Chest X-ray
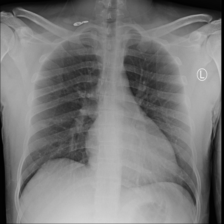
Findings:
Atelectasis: negative
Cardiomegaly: negative
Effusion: negative
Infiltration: negative
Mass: negative
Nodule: negative
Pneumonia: negative
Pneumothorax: negative
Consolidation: negative
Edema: negative
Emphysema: negative
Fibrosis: negative
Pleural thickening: negative
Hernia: negative